Question:
I've tried every kind of reasoning I can possibly came out with but I don't really understand this plot.
It basically shows the performance of reading and writing from different size array with different stride.
I understand that for small stride like 4 bytes I read all the cell in the cache, consequently I have good performance. But what happen when I have the 2 MB array and the 4k stride? or the 4M and 4k stride? Why the performance are so bad? Finally why when I have 1MB array and the stride is 1/8 of the size performance are decent, when is 1/4 the size performance get worst and then at half the size, performance are super good?
Please help me, this thing is driving me mad.
At this link, the code: <URL>
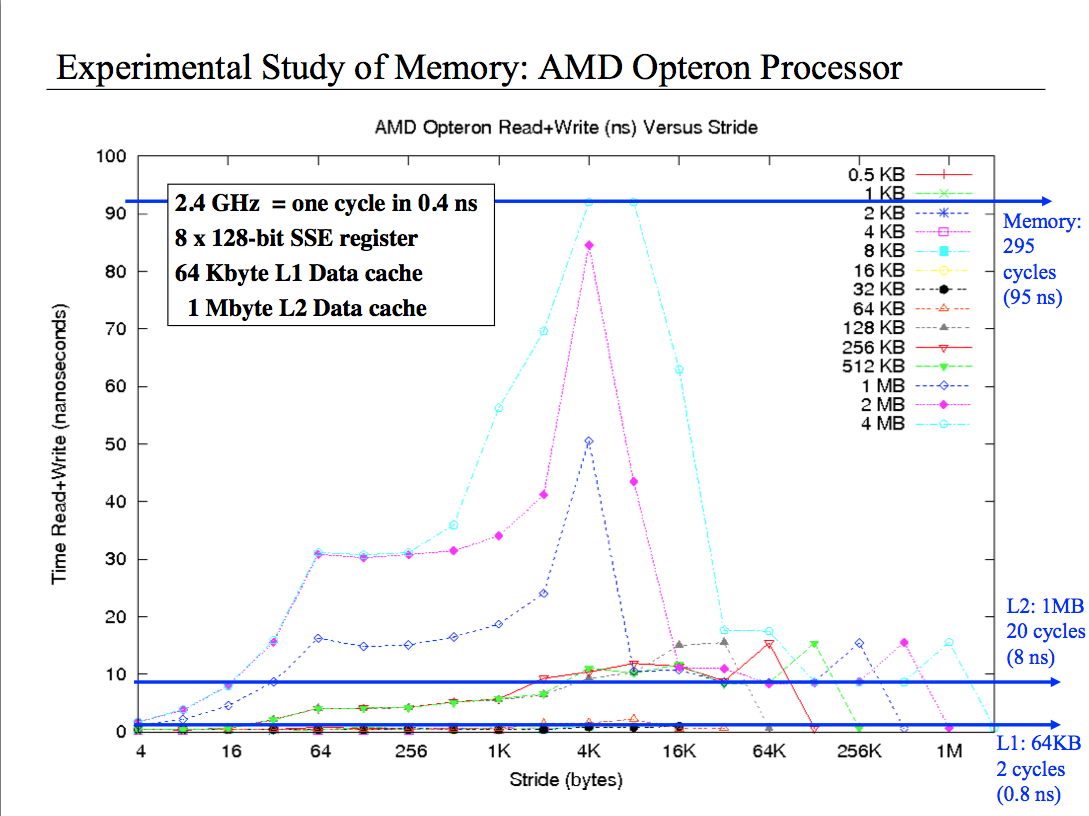
Answer: Your code loops for a given time interval instead of constant number of access, you're not comparing the same amount of work, and not all cache sizes/strides enjoy the same number of repetitions (so they get different chance for caching).
Also note that the second loop will probably get optimized away (the internal 'for') since you don't use 'temp' anywhere.
# EDIT:
On a 4k page system, as you grow your strides while they're still <4k, you'll enjoy less and less utilization of each page (finally reaching one access per page on the 4k stride), meaning growing access times as you'll have to access the 2nd level TLB on each access (possibly even serializing your accesses, at least partially).
Since you normalize your iteration count by the stride size, you'll have in general '(size / stride)' accesses in your innermost loop, but '* stride' outside. However, the number of unique pages you access differs - for 2M array, 2k stride, you'll have 1024 accesses in the inner loop, but only 512 unique pages, so 512*2k accesses to TLB L2. on the 4k stride, there would be 512 unique pages still, but 512*4k TLB L2 accesses.
For the 1M array case, you'll have 256 unique pages overall, so the 2k stride would have 256 * 2k TLB L2 accesses, and the 4k would again have twice.
This explains both why there's gradual perf drop on each line as you approach 4k, as well as why each doubling in array size doubles the time for the same stride. The lower array sizes may still partially enjoy the L1 TLB so you don't see the same effect (although i'm not sure why 512k is there).
Now, once you start growing the stride above 4k, you suddenly start benefiting again since you're actually skipping whole pages. 8K stride would access only every other page, taking half the overall TLB accesses as 4k for the same array size, and so on.